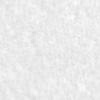
Label: no_change